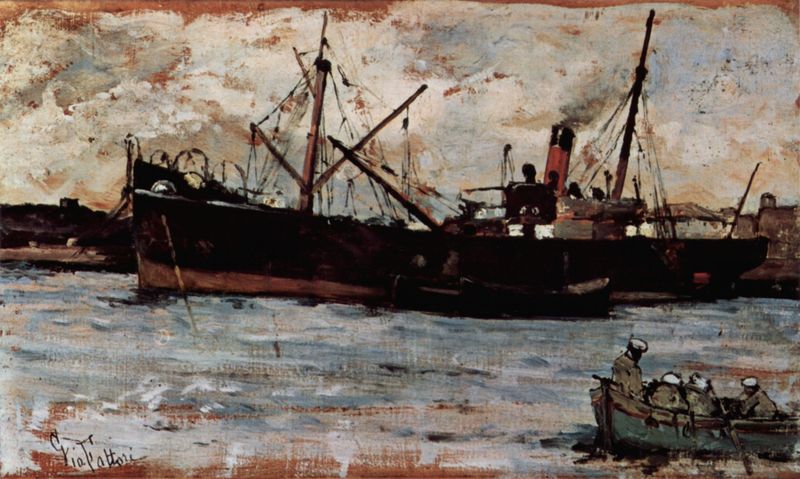
Titel: Schiffe in einem Hafen
Künstler: Giovanni Fattori
Standort: Livorno
Institution: Museo Fattoriano
Schlagwörter: blau, dunkel, gemälde, himmel, mann, meer, schatten, wasser, weiß, wolken, fluss, gelb, grün, landschaft, ocker, see, stadt, ufer, abend, braun, grau, hintergrund, männer, orange, schwarz, türkis, ölbild, dach, gebäude, rot, beige, malerei, mützen, bildnis, signatur, öl, horizont, häuser, gewässer, pastos, rauch, rosa, boot, boote, kahn, kamin, paddel, ruder, schornstein, küste, schiff, schiffe, segelboot, segelschiffe, wellen, fassade, fischer, mast, schiffer, segelschiff, schlot, bug, hafen, industrie, kai, masten, schaum, dampf, dampfer, dampfschiff, kutter, reling, seile, sturm, tau, unruhe, wetter, blue, people, red, white, dark, gray, grey, ruderboot, ruderer, rudern, brown, segelboote, takelage, taue, vor anker, vier, seil, bedrohlich, quer, matrose, stadst, senkrecht, cloud, clouds, sky, boat, landscape, ocean, sea, ship, shore, water, waagerecht, kapitän, matrosen, anker, maste, river, turban, lotse, sail, sailor, sailors, wreck, schorntein, fischen, dreckig, heck, beiboot, mannschaft, signature, motorboot, dampfboot, mastbaum, steam, italiener, port, row, hommel, bow, eolken, abblättern, industrial, tanker, fattori, ankerkette, ankertau, rowing, seggelboot, shipping, hull, crew, navy, life boat, marines, frothy, dingy, matorse, gia, saylor, nvt, attori, saylors, titanic-esque